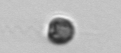
Label: Apedinella